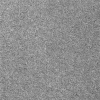
Atmospheric dust classification: dusty